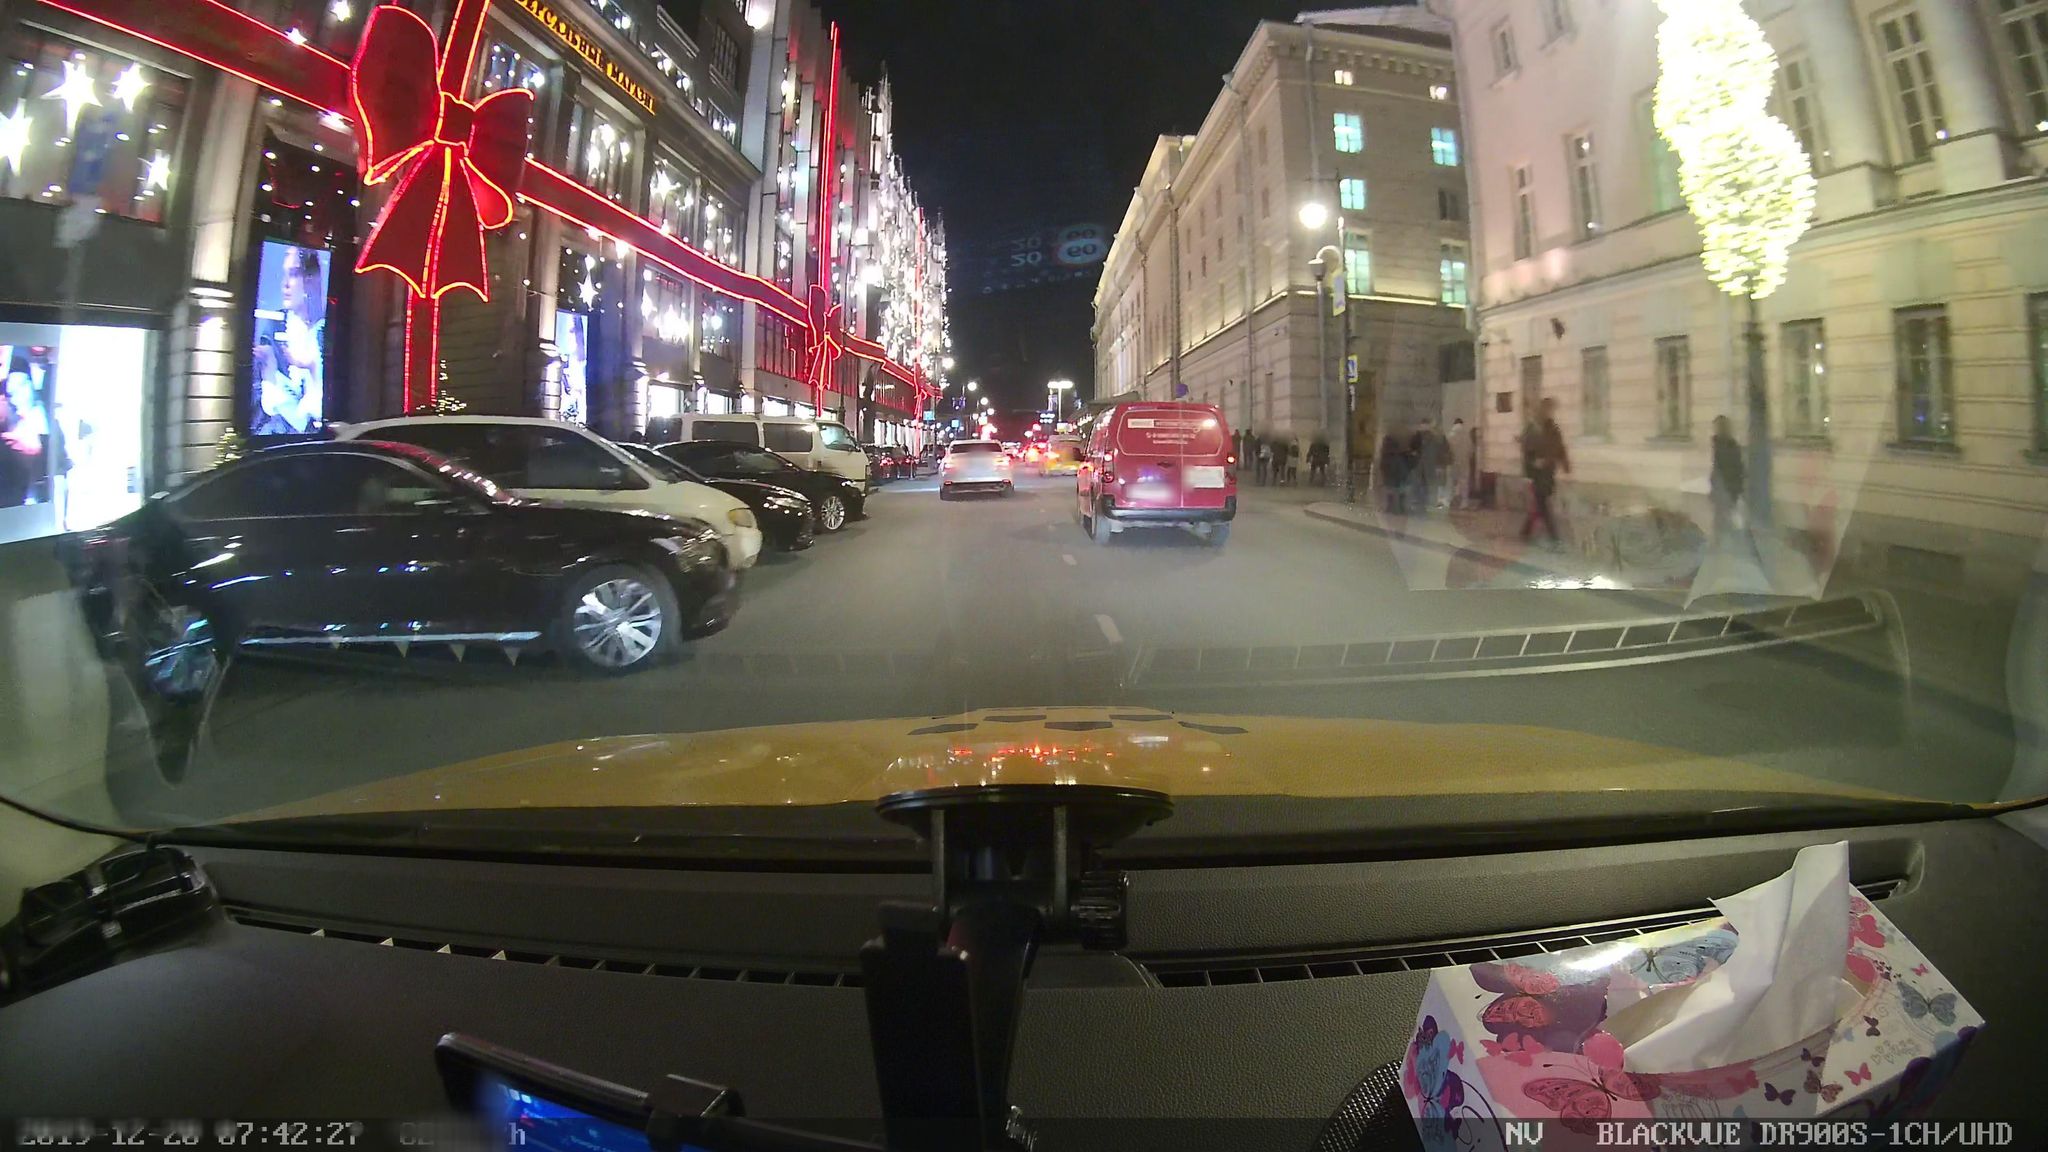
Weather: clear
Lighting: night
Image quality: slightly poor
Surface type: driving surface
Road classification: unclassified, service
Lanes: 1
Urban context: urban centre
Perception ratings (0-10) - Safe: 2.04, Lively: 8.63, Beautiful: 1.04, Boring: 2.64, Depressing: 5.56, Wealthy: 6.75